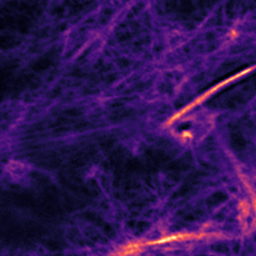
Label: Super-resolution F-actin image